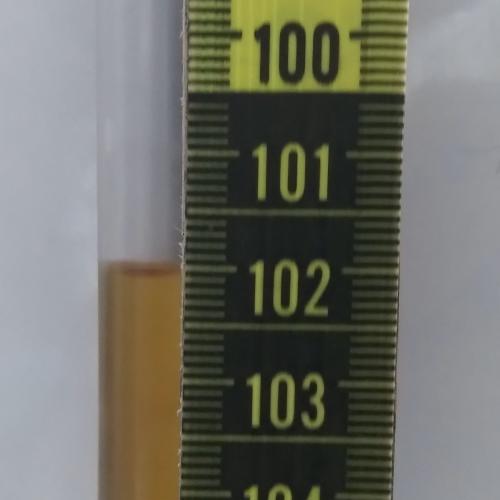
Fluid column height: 102.0 cm